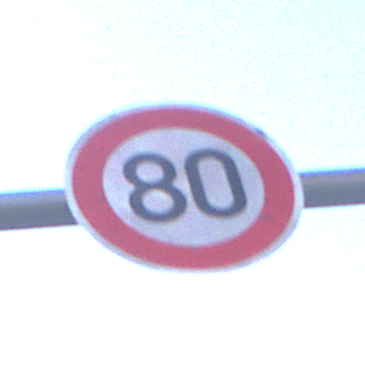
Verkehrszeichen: Geschwindigkeit80
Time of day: SunriseSunset
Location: Outdoor (Urban)
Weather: PartlyCloudy
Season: NotSpecified
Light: Natural